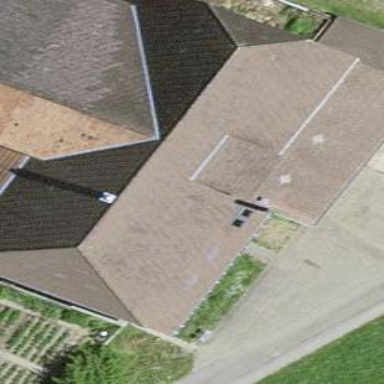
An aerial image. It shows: Farm building.